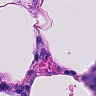
Metastatic tissue present: no